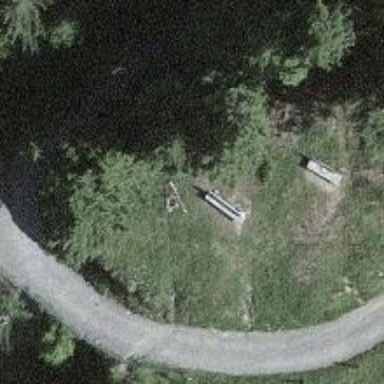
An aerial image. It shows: Bench.